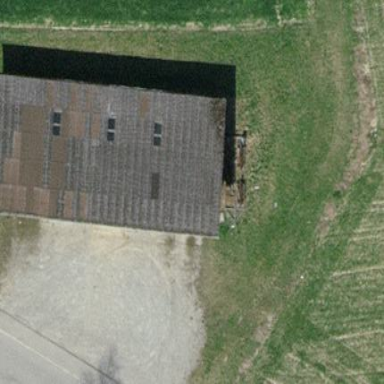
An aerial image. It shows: Skillion-roofed farm auxiliary building.